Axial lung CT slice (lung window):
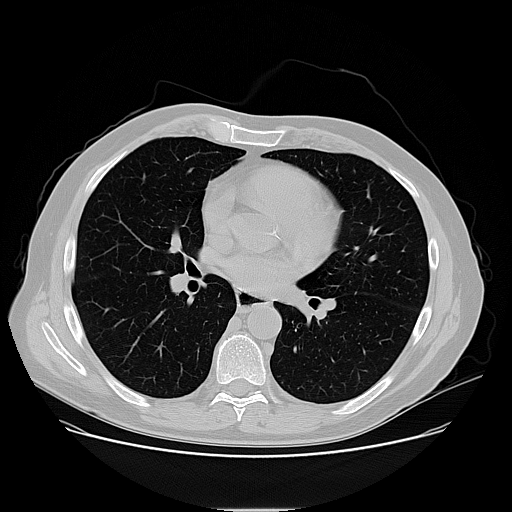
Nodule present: no